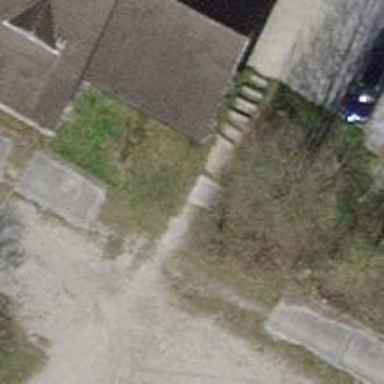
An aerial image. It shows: Footway with gravel surface.